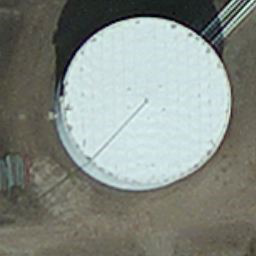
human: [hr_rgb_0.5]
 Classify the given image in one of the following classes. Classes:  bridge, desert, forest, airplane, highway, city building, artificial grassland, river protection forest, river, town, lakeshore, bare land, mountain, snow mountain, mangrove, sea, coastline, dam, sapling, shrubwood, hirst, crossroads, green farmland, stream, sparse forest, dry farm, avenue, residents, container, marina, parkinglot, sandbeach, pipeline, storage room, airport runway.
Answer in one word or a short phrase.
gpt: storage room